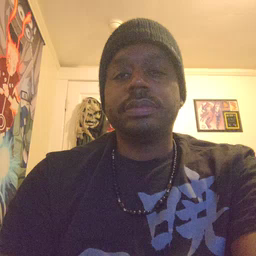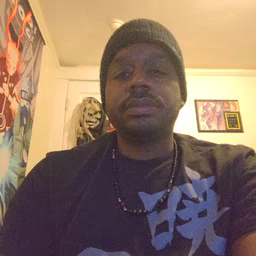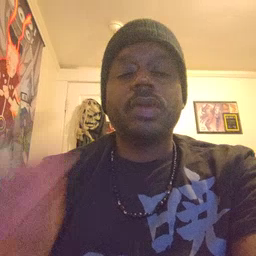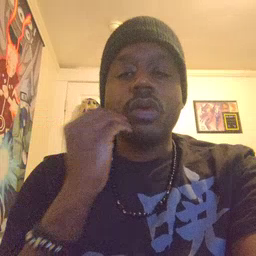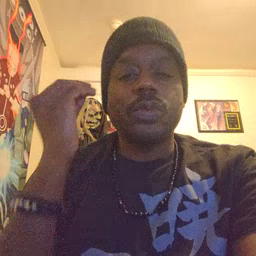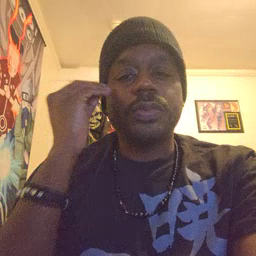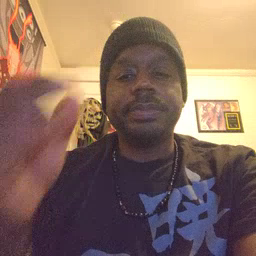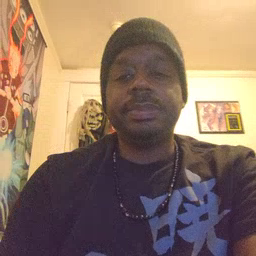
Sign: home